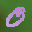
Label: 0